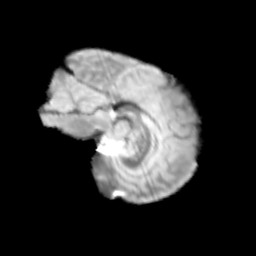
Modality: T2w
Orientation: sagittal
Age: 13
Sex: female
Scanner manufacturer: siemens
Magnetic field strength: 3 T
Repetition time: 3.8 s
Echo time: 0.07 s